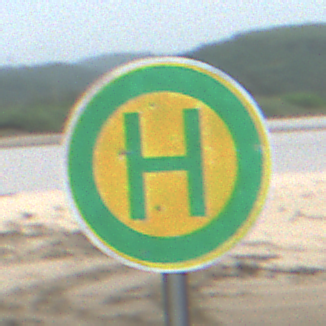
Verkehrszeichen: Haltestelle
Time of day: Midday
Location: Roofed (Beach)
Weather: Overcast
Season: NotSpecified
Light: Natural